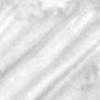
Label: change